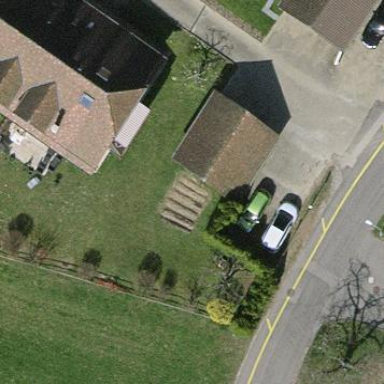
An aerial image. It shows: House with half-hipped roof shape.